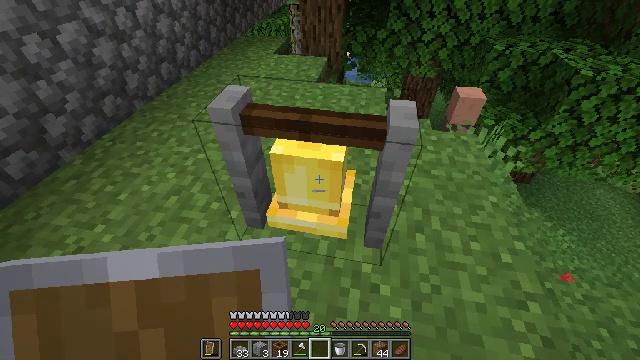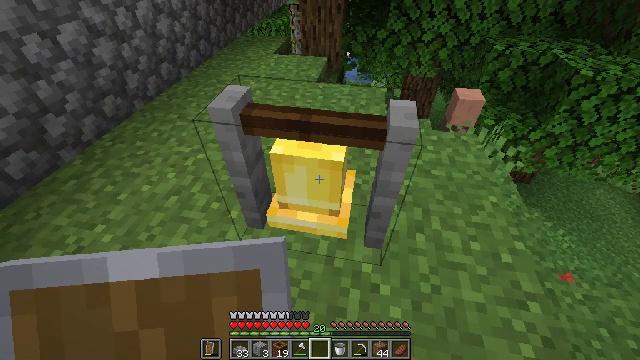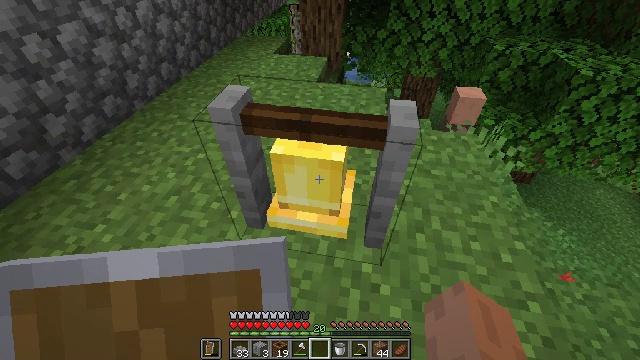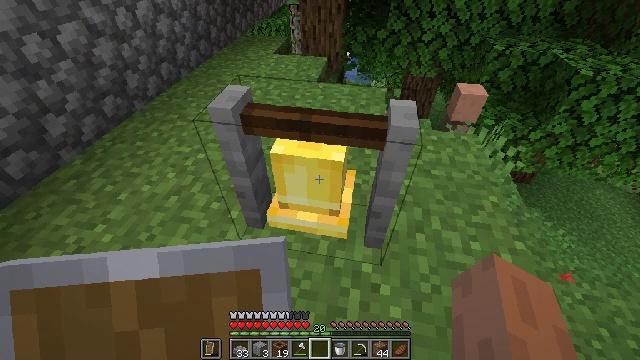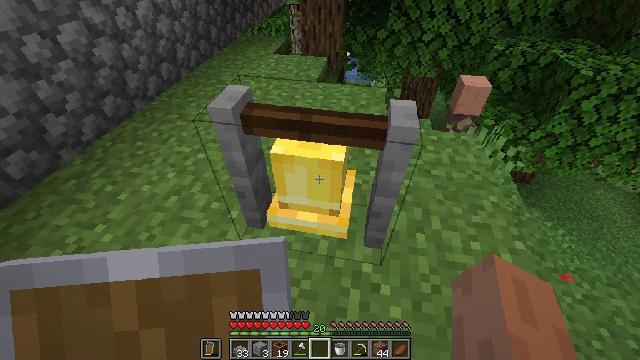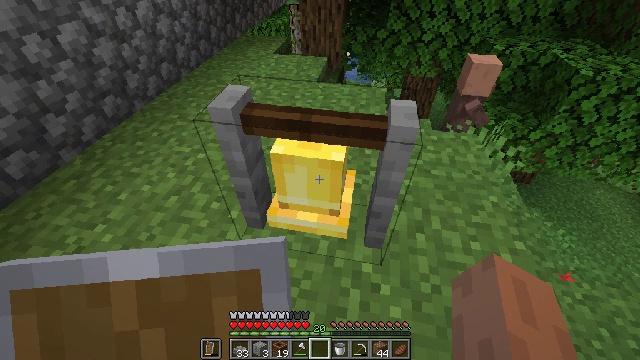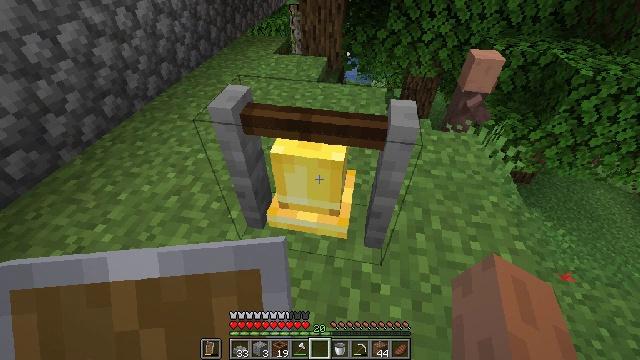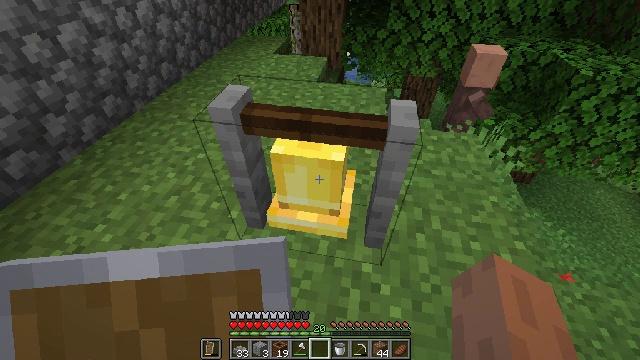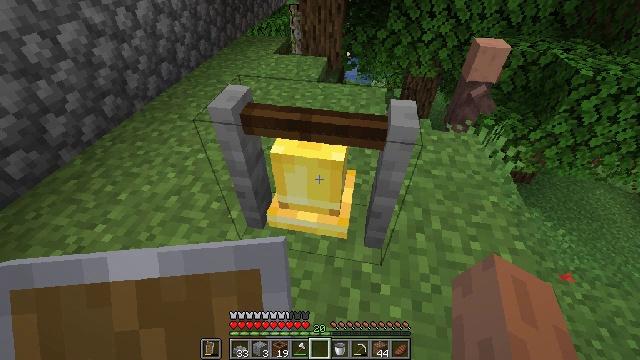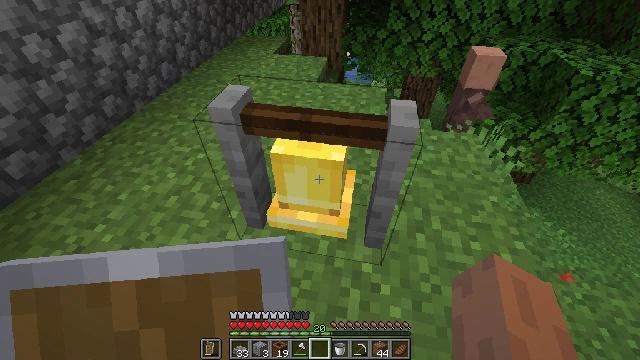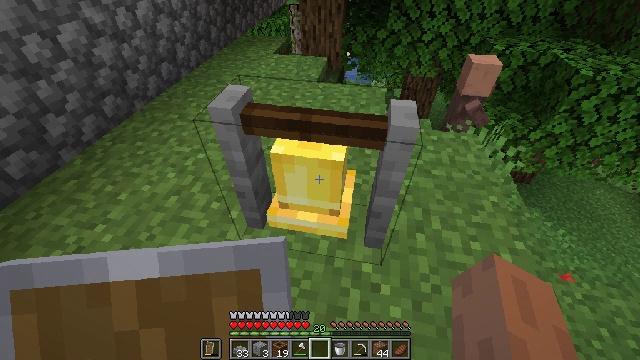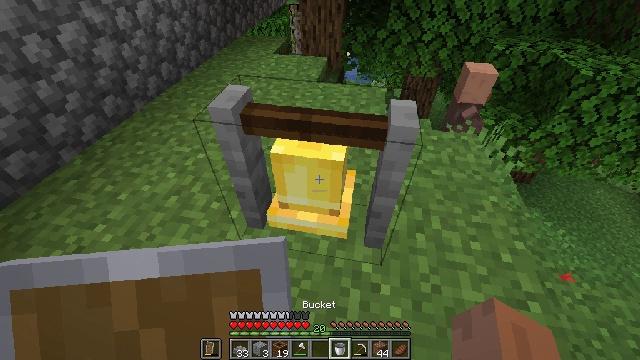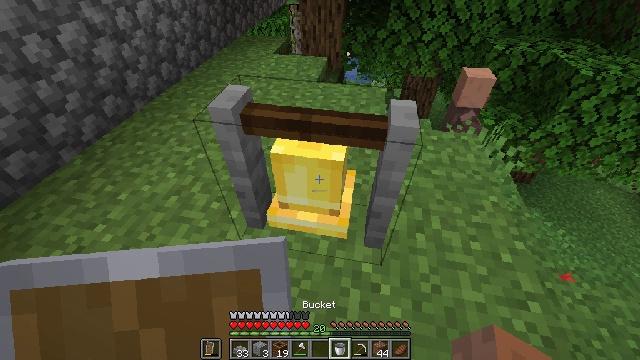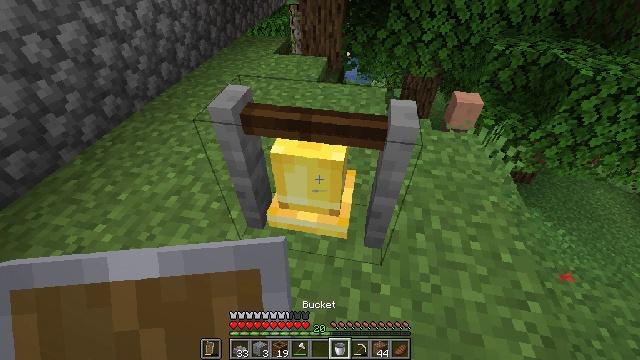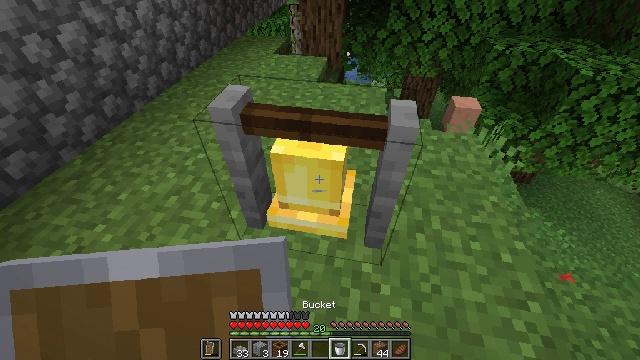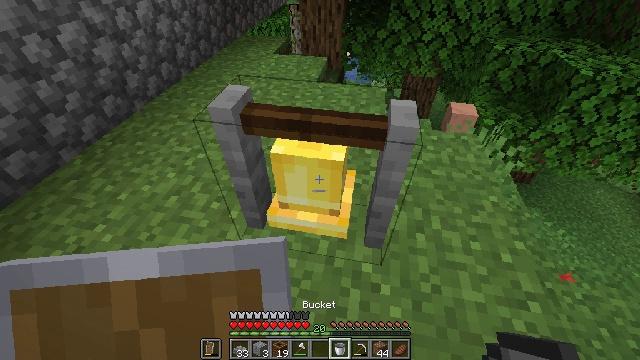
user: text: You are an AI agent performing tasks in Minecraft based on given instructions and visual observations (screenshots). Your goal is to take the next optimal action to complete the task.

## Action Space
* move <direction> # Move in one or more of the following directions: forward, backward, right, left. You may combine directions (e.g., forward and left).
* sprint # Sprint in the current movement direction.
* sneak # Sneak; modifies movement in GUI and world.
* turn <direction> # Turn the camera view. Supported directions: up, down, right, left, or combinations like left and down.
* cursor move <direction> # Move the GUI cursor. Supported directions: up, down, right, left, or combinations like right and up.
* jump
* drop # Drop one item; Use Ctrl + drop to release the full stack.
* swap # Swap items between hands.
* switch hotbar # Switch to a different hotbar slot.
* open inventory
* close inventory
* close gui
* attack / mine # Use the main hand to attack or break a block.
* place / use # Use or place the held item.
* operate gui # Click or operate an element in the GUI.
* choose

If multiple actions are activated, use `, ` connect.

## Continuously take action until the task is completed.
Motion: motion action
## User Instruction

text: Left click on the bell to mine it.
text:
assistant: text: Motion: no_op
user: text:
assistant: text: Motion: no_op
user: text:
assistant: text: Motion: no_op
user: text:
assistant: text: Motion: no_op
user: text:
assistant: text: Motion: no_op
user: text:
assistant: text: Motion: no_op
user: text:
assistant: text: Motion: no_op
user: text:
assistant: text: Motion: no_op
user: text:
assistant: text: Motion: no_op
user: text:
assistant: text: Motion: no_op
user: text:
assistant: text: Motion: no_op
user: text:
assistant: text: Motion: no_op
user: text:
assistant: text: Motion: no_op
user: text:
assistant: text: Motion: no_op
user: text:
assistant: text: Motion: no_op
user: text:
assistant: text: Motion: no_op
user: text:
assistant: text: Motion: no_op
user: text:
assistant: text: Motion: no_op
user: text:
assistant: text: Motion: no_op
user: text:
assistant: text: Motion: no_op
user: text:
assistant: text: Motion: no_op
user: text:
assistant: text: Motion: no_op
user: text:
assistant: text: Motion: no_op
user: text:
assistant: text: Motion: no_op
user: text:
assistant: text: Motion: no_op
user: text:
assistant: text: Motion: no_op
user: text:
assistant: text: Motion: no_op
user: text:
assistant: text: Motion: no_op
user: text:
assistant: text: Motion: no_op
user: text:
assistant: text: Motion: no_op